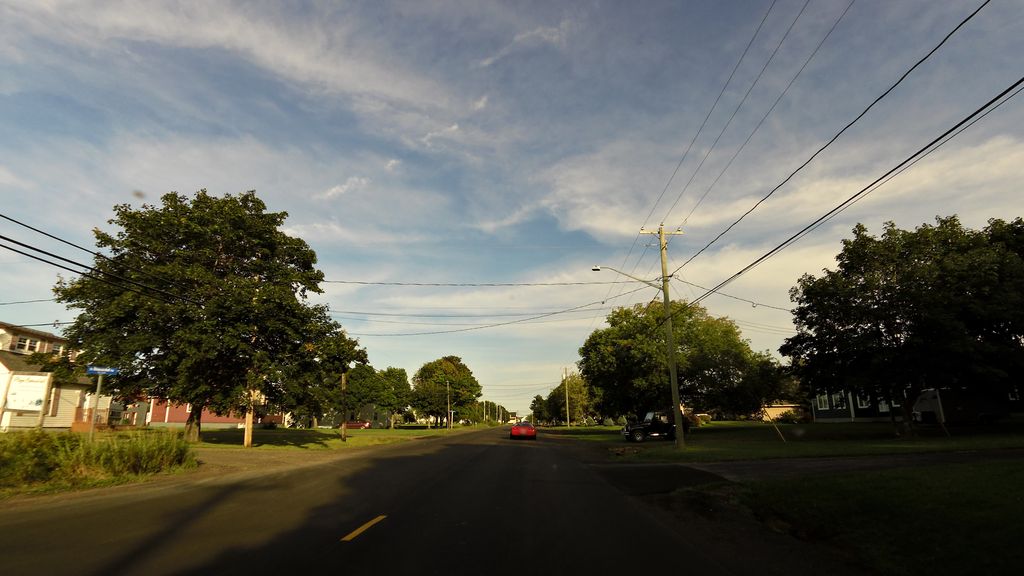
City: charlottetown